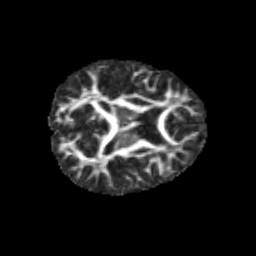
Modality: FA
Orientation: axial
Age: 12
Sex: male
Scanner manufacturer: siemens
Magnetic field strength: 3 T
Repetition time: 3.8 s
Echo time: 0.07 s